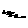
Label: zigzag